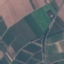
Land use / land cover class: PermanentCrop